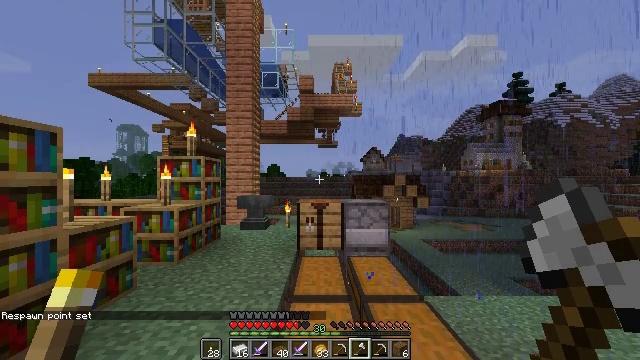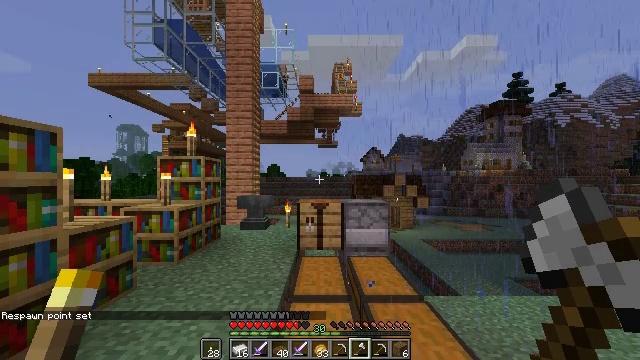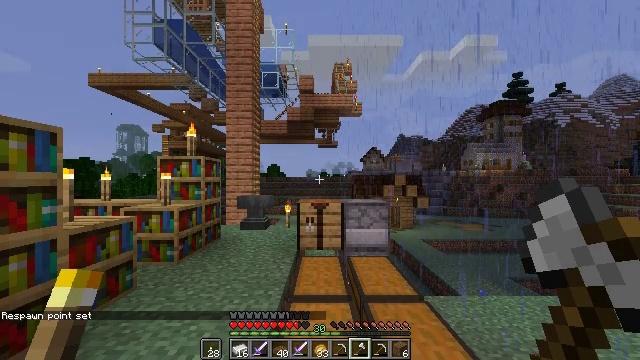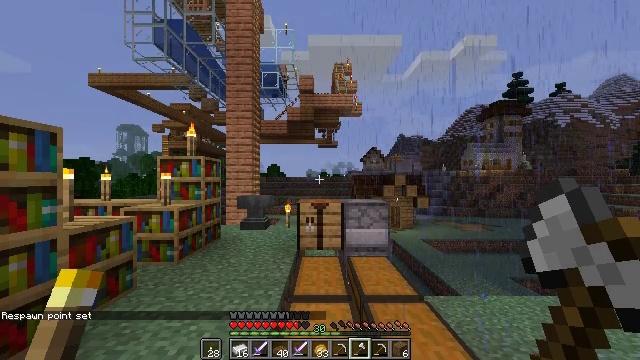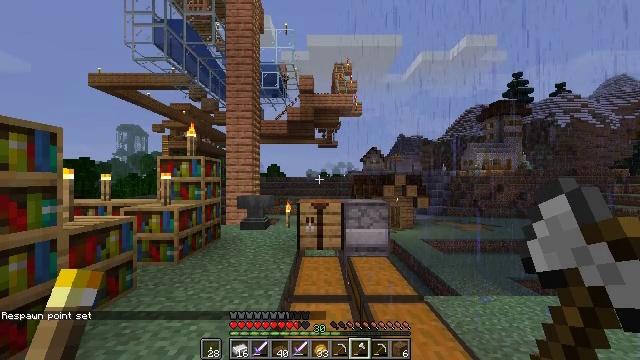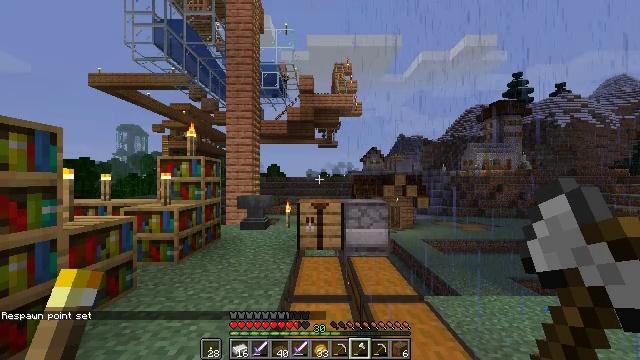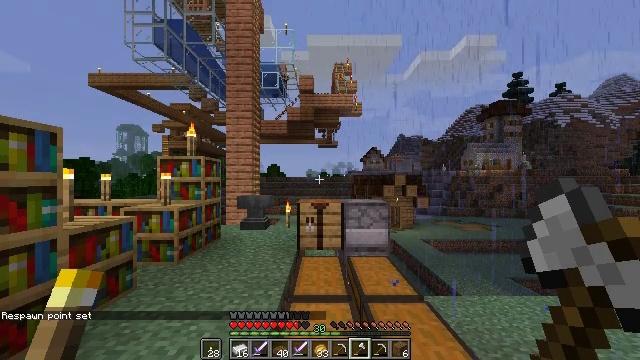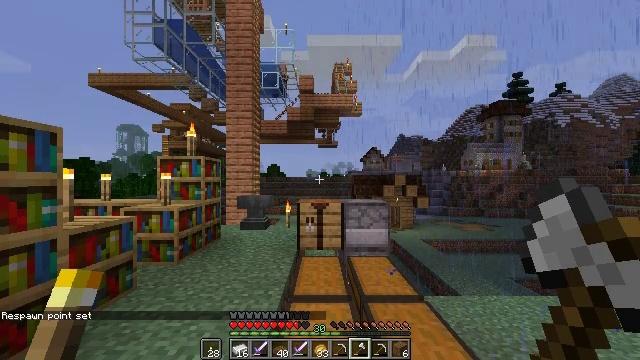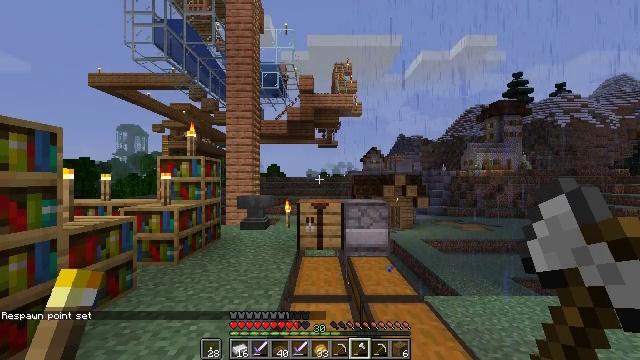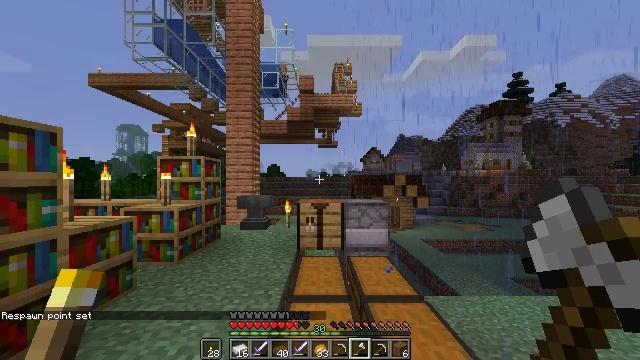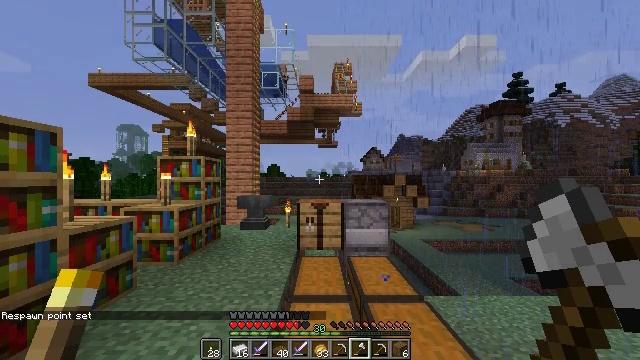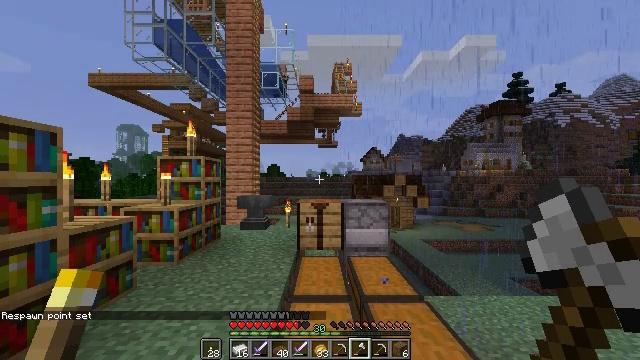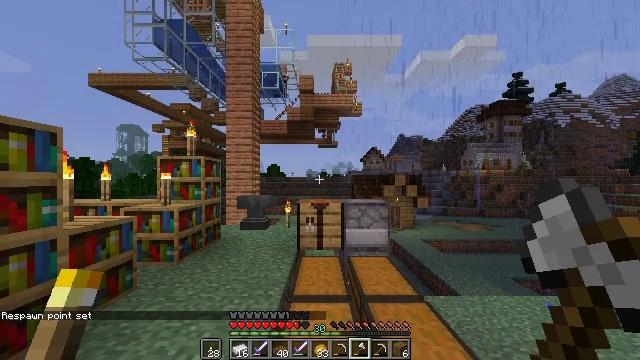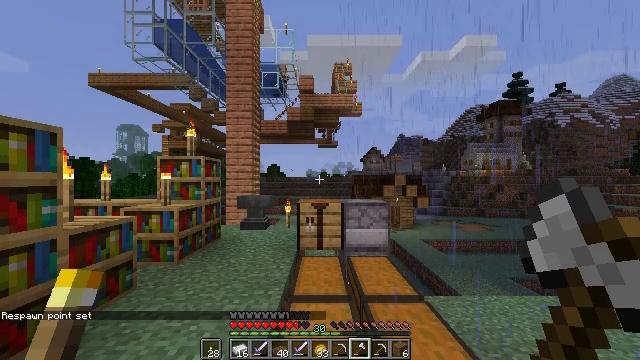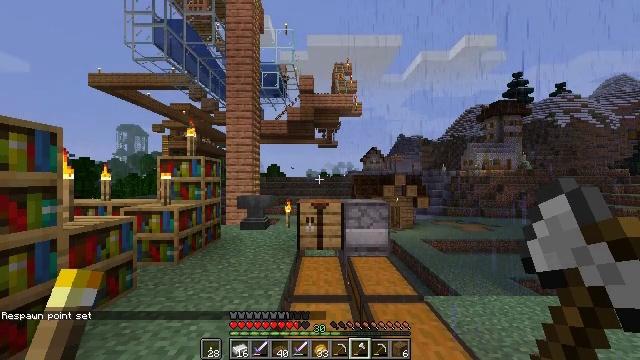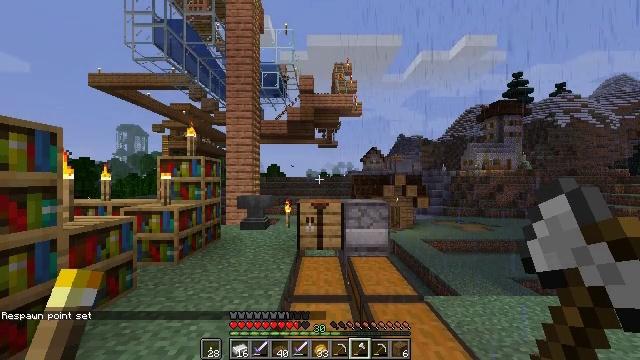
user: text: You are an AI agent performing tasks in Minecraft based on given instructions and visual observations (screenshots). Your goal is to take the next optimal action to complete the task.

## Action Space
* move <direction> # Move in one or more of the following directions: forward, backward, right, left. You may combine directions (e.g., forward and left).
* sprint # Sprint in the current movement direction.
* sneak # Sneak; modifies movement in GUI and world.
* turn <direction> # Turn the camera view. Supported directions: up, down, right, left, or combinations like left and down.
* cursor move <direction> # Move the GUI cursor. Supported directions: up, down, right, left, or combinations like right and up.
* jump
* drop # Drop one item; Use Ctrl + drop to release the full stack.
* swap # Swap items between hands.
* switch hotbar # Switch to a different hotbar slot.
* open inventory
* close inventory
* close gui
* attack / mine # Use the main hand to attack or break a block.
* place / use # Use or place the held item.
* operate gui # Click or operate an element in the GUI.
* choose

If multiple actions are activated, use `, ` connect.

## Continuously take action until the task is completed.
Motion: motion action
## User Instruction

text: Use the crafting table to make a grindstone.
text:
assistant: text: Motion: no_op
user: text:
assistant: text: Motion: no_op
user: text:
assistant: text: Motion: no_op
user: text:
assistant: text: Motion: no_op
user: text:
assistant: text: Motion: no_op
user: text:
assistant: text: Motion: no_op
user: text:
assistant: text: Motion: no_op
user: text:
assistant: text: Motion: no_op
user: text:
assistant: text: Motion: no_op
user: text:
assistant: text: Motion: no_op
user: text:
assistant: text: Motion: no_op
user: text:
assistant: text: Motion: no_op
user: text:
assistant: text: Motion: no_op
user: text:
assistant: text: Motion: no_op
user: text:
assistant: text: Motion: no_op
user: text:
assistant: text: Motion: no_op
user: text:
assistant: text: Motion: no_op
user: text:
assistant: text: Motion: no_op
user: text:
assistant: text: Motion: no_op
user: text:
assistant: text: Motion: no_op
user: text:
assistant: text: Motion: no_op
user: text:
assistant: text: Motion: no_op
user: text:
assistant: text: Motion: no_op
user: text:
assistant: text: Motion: no_op
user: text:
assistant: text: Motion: no_op
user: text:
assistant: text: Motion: no_op
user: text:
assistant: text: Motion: no_op
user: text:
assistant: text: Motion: no_op
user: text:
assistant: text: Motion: no_op
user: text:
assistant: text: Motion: no_op